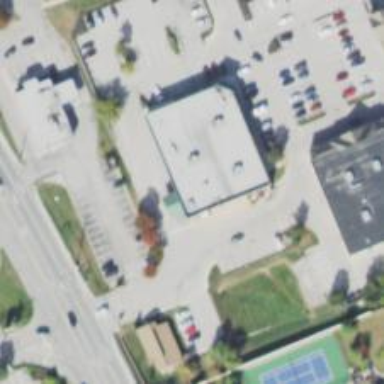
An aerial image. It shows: Pharmacy providing healthcare services.